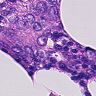
Metastatic tissue present: yes